Question: Okay... first off I'm just going to explain something about what the architecture I'm after looks like.

I am trying to implement a Stats Manager for my Stats objects. This stats manager is designed using templates (see declaration in the pic).The StatMgr holds a map (not STL) that maps a string implementation to a smart pointer (which is also a template), ARef. The specific sub-classes of StatMgr statically declare the template class of their parent StatMgr on construction (see LStatMgr and RStatMgr), and so themselves are not template classes.
This allows me to do things like:
'''
LStatMgr myLStatMgr(10);
if(myLStatMgr.remove(acKey))
cout << "Remove was good" << endl;
//No need to delete :)
'''
OR
'''
ARef<LStat> oLStat = NULL;
myLStatMgr.getNextStat(acKey,oLStat);
if(oLStat != NULL)
oLStat->doSomethingLStatLike();
'''
However that was before mister linker and madam compiler decided to join forces and thwart my attempts at progress (I still have to test the functionality and memory use!).
As it stands I have the following error and warning per stat class:
> .\StatsMgr.cpp(740) : warning C4661:
'void StatsMgr::vPrint()' : no suitable
definition provided for explicit
template instantiation request
.\StatsMgr.cpp(740) : warning C4661:
'void StatsMgr::vPrint()' : no suitable
definition provided for explicit
template instantiation request
.\StatsMgr.cpp(104) : error C2084:
function 'StatsMgr::StatsMgr(const
enum doCollect,const int)' already has
a body .\StatsMgr.cpp(104) : error
C2084: function 'StatsMgr::StatsMgr(const
enum doCollect,const int)' already has
a body
:: at line 740 there are delarations as so:
'''
template class StatsMgr<LStat>;
template class StatsMgr<RStat>;
'''
I added this because if I don't do that then I end up with a mess of linker errors (see them below). However there ARE declarations and implementations of vPrint() in all of the Stat subclasses!
The base class "StatsMgr" has a defined COTR, as do the subclasses (LStatMgr & RStatMgr). Why does the inheritance not simply sort this out? Obviously this is something to do with the explicit template instances at the end of the CPP but I cannot understand what exactly is going on.
Below is from StatsMgr.cpp
'''
template<class type>
StatsMgr<type>::StatsMgr(const doCollect eOption, const int nListSize) :
oMyMap(wHashString, nListSize), oMyMapIter(oStatsList)
{
m_eCollectionOption = eOption;
}
'''
Below is from LStatMgr.cpp
'''
LStatMgr::LStatMgr(const doCollect eOption, const int nListSize) :
StatsMgr<LStat> (eOption, nListSize)
{
}
'''
I tried substituting
'''
class LStatMgr;
class RStatMgr;
'''
for the template declarations and this gets passed the compile errors but then the linker cannot find any non-overridden functions. For example if I have a function in StatMgr called "getNextStat()" and override that in RStatMgr but not in LStatMgr, then the linker complains about that. Why is inheritance not covering this situation?
It makes me sad. I may have to fall back to composition (which should be preferred, but not in this situation).
By the way... I am compiling with MSVC++ 4.1 (!!!), so I understand if you cannot duplicate, but please help.
Thanks,
Dennis. (sorry about the very long post)
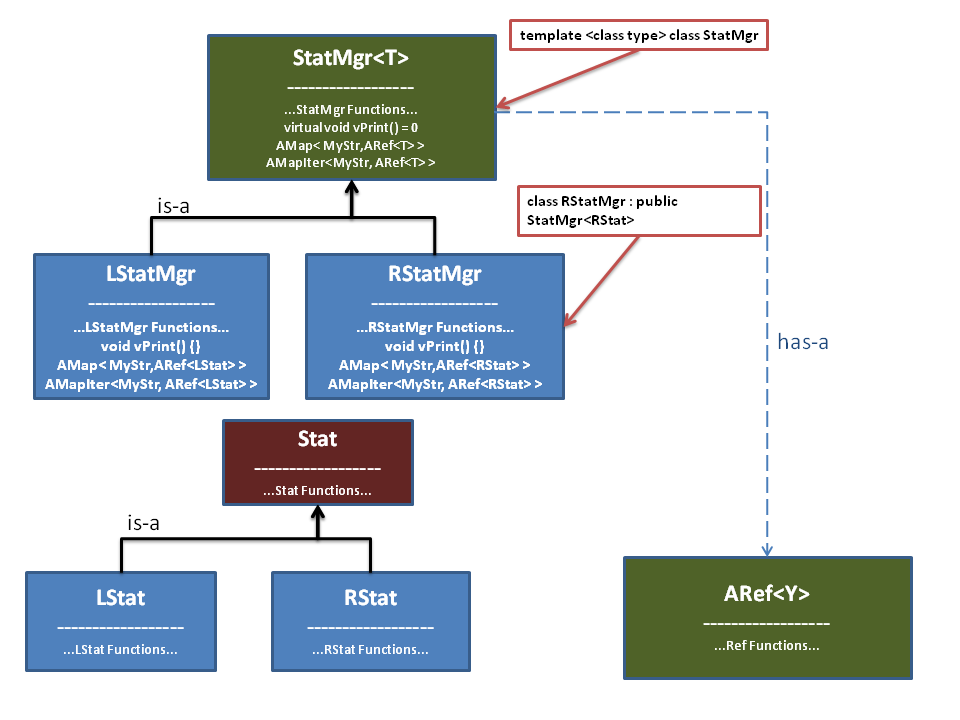
Answer: Put template code directly in the header, not in a separate CPP file.
See <URL> for background.
EDIT: btw I see you are on a very old compiler - this problem may be insurmountable, even VC6 was sketchy for templates.